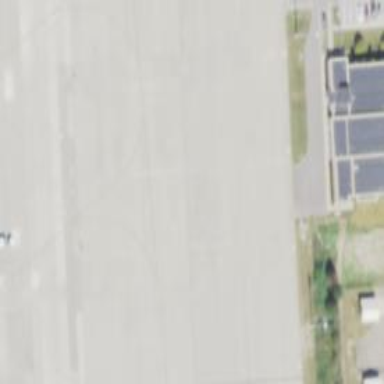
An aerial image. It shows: View of taxiway at the airport.